一年级 · 算术


(1) 小美有几本书?

答：小美有（）本书。

(2) 小南有几本书?

答: 小南有 $(\quad)$ 本书。
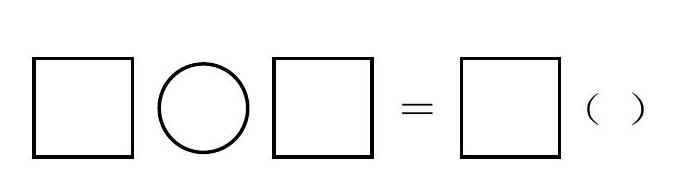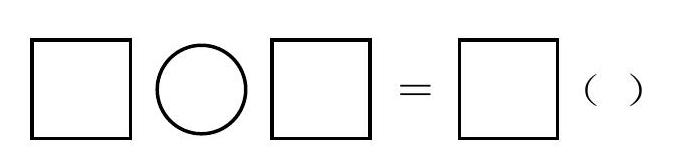
答案: (1) $16-8=8$ (本)

答: 小美有 8 本书。

(2) $16-7=9$ (本)

答: 小南有 9 本书。